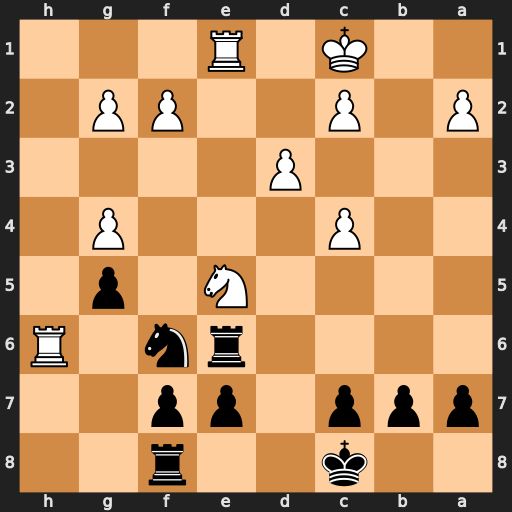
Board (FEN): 2k2r2/ppp1pp2/4rn1R/4N1p1/2P3P1/3P4/P1P2PP1/2K1R3
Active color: b
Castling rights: -
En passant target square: -
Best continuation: Rxe5 Rxe5 Nxg4 Rhe6 fxe6